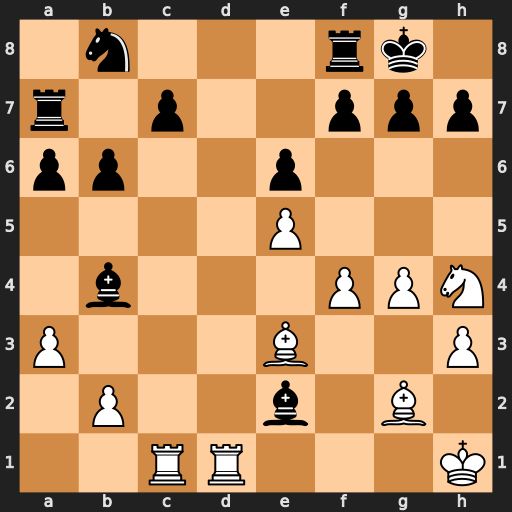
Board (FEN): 1n3rk1/r1p2ppp/pp2p3/4P3/1b3PPN/P3B2P/1P2b1B1/2RR3K
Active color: w
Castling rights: -
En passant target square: -
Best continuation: axb4 Bxd1 Rxd1